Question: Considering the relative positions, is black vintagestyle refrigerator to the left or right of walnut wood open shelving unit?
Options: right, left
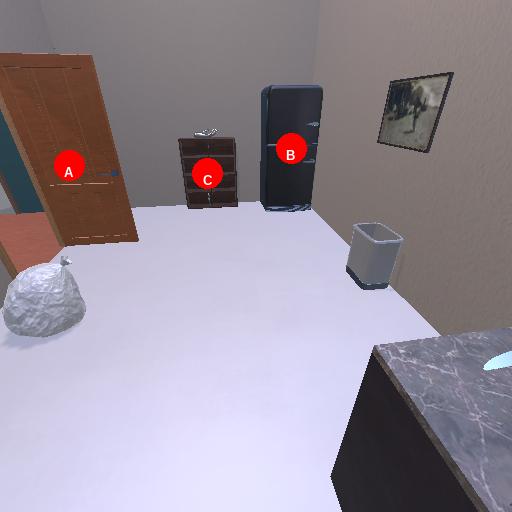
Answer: right